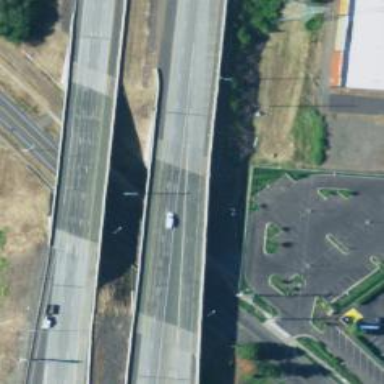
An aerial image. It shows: Bridge over motorway.